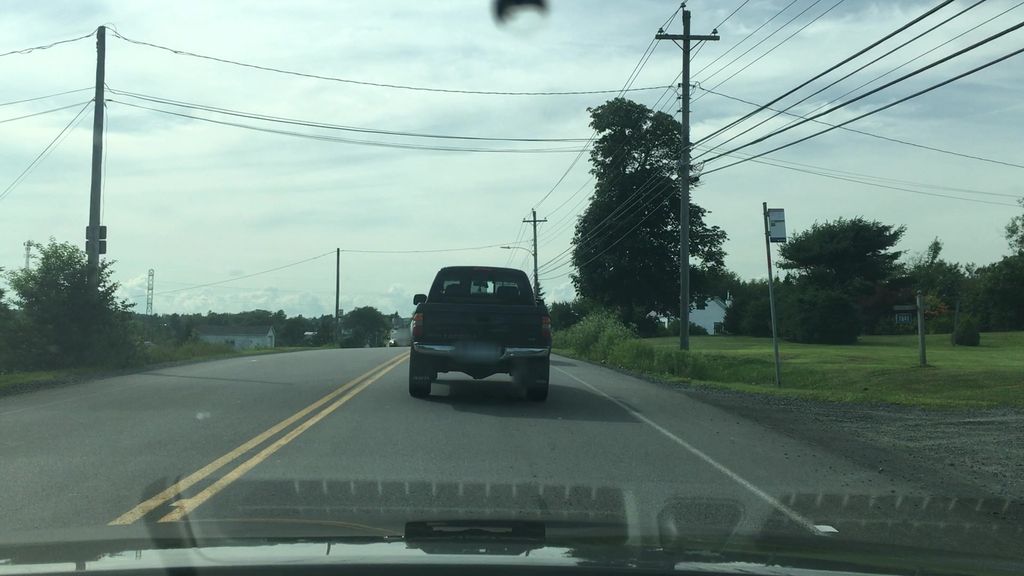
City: halifax